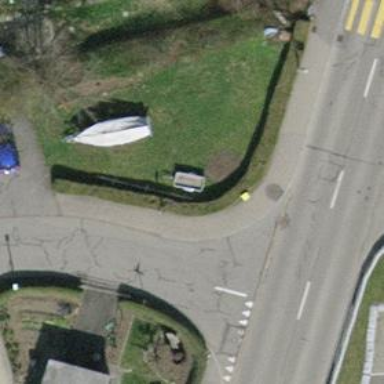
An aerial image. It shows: Post box is visible.